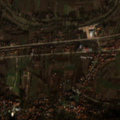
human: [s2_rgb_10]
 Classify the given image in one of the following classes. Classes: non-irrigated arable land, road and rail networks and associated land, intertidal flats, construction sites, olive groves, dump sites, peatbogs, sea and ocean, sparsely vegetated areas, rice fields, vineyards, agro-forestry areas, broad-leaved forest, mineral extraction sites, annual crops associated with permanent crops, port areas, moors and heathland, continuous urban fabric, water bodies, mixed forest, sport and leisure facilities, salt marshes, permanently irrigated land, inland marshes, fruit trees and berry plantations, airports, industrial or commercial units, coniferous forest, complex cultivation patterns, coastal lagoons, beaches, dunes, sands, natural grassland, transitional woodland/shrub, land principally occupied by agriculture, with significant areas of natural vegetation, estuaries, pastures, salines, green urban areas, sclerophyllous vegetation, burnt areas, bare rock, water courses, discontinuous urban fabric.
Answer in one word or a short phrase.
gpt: discontinuous urban fabric, non-irrigated arable land, complex cultivation patterns, land principally occupied by agriculture, with significant areas of natural vegetation, broad-leaved forest